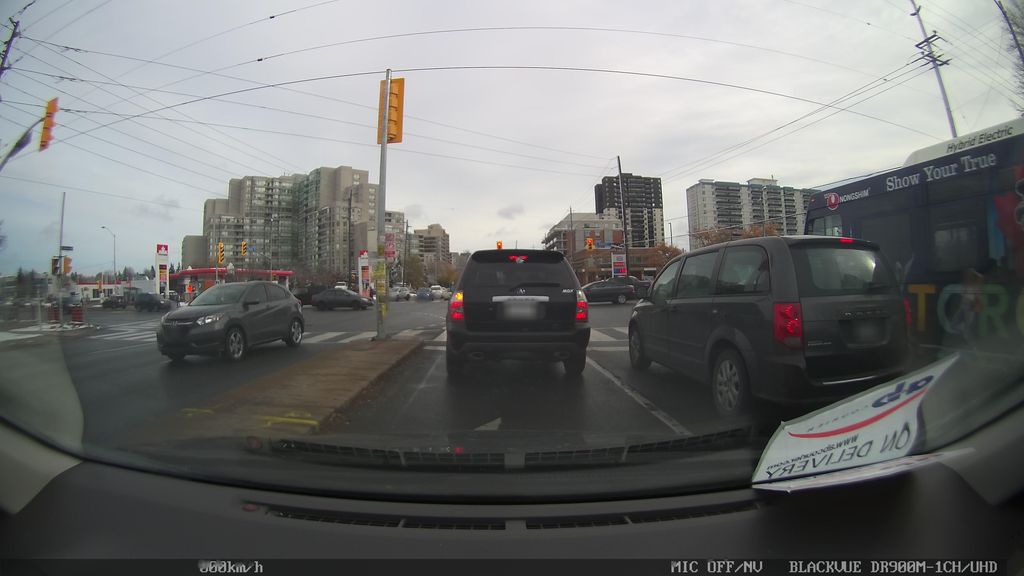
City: toronto